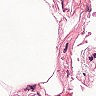
Metastatic tissue present: no